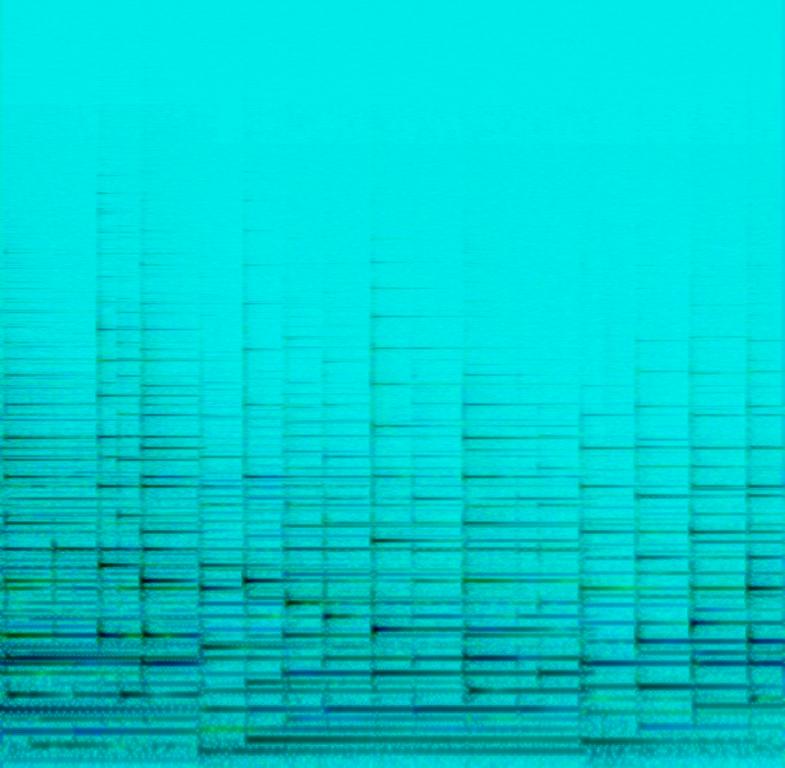
This is the recording of a jazz improvisation performance. It is in an instrumental piece performed with a keyboard that utilizes a classical piano sound. The chords are being played gently which creates a calming atmosphere. Due to various chords and lines being played in this performance, parts of it could be lifted to be used as piano samples for a beat. It could also be playing in the background of a restaurant or a jazz bar.